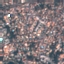
Land use / land cover class: Residential